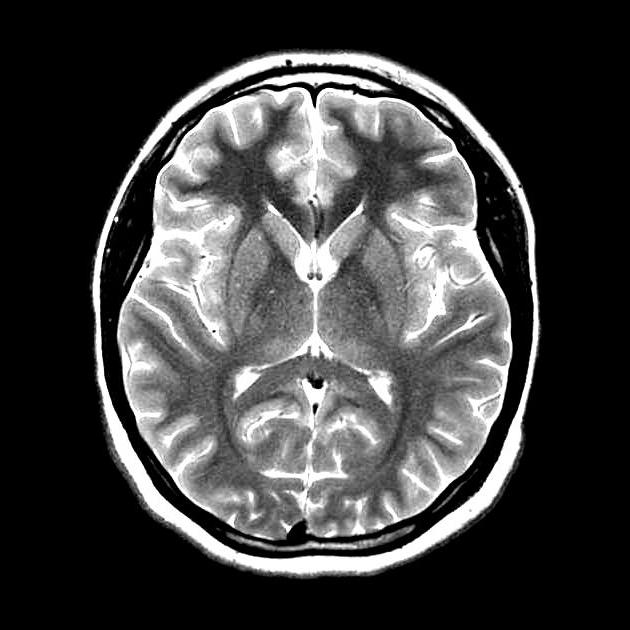
Label: notumor